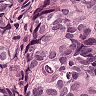
Metastatic tissue present: yes